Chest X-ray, PA view. Patient: 34 years old, sex F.
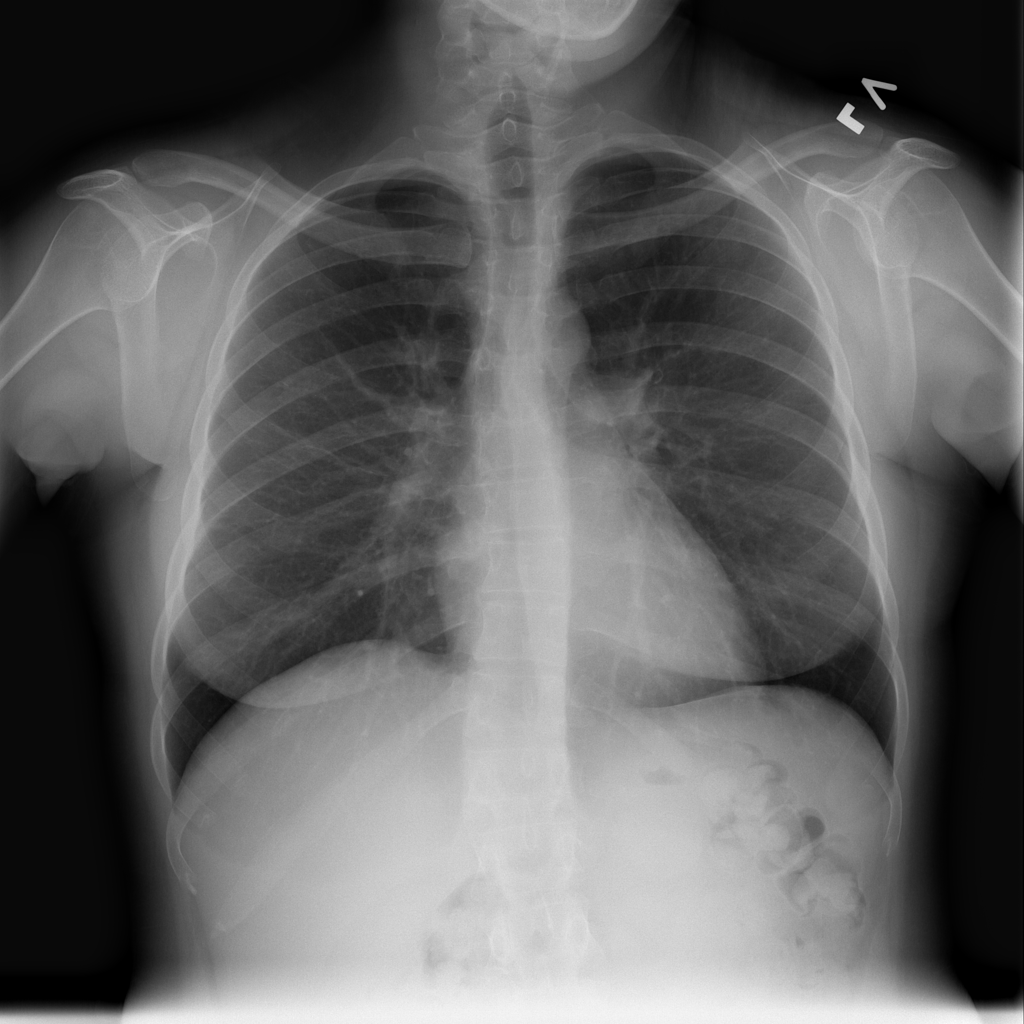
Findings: No Finding